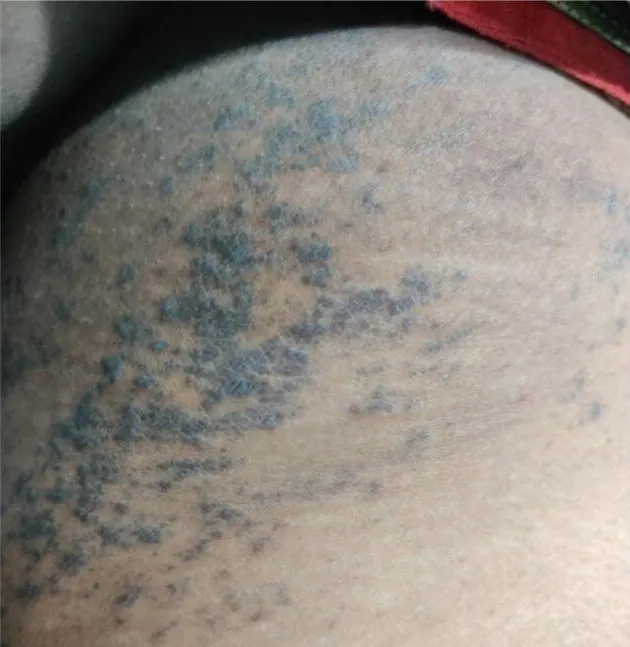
C: lesions showing Blaschko's lines.
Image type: medical_photograph (skin_photograph)